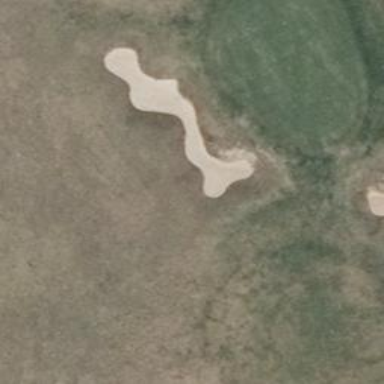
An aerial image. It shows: Golf bunker filled with natural sand.